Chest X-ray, PA view. Patient: 63 years old, sex F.
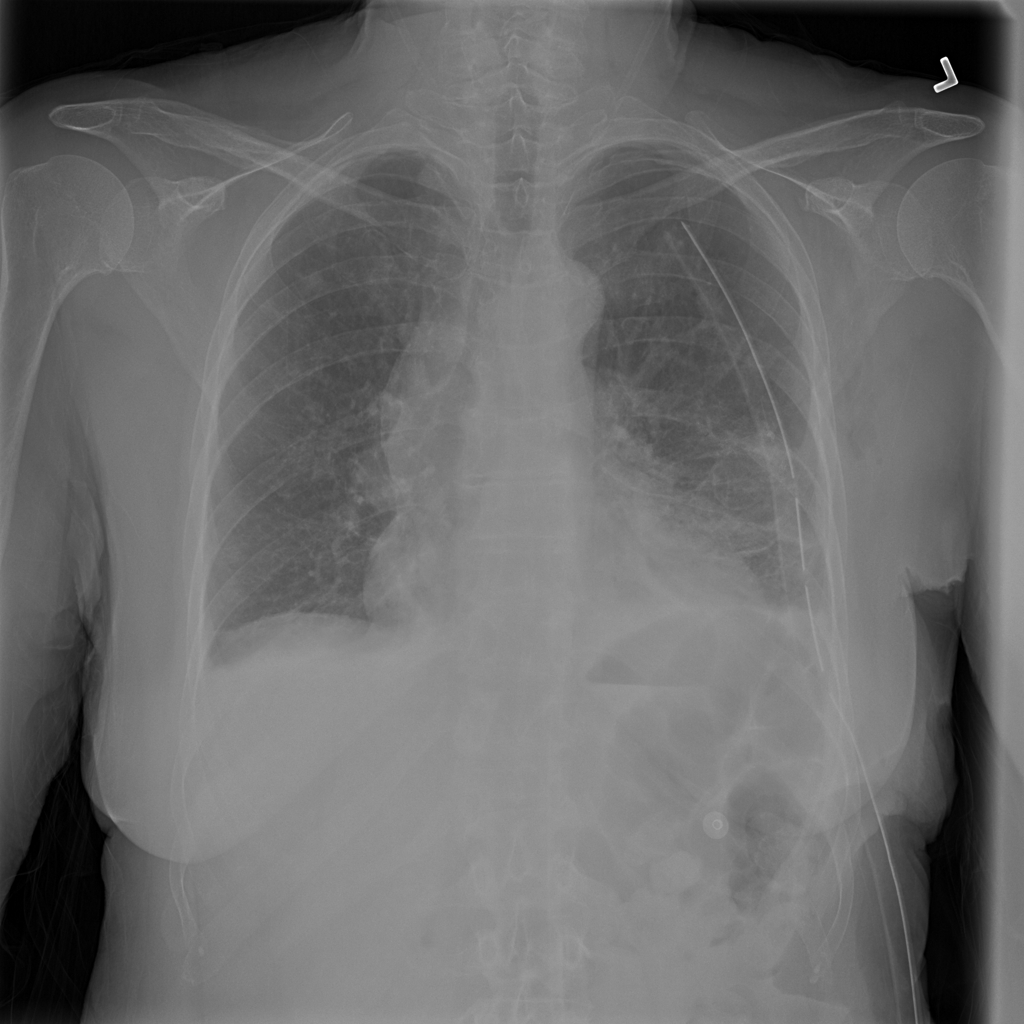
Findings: No Finding